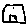
Label: house